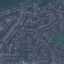
Label: Residential